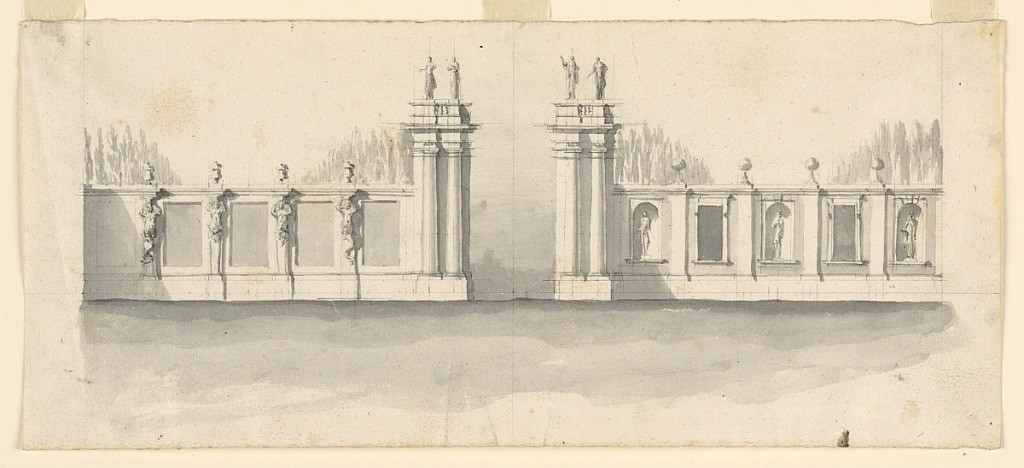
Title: Design for a gateway with lodges, early design for Villa Albani
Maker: Carlo Marchionni, Italian, 1702–1786
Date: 1740s
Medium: Graphite, brush and gray watercolor on laid paper
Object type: Drawing
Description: Entrance to a park. At left, between caryatids sunken compartments. At right, alternation of figures in niches and windows. Upon the wall, at left, vases, at right there are balls. Four figures upon the gateway.